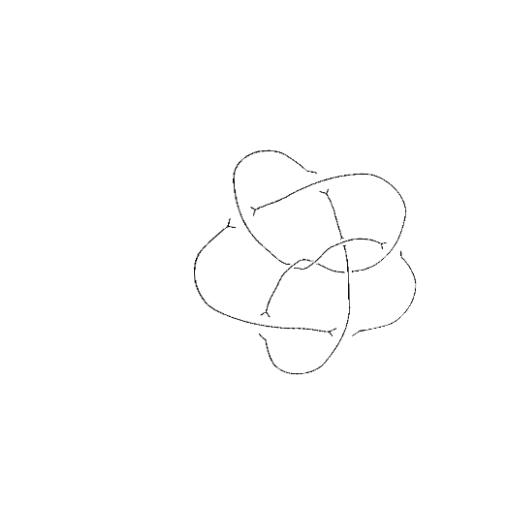
Crossing number: 9